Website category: movie
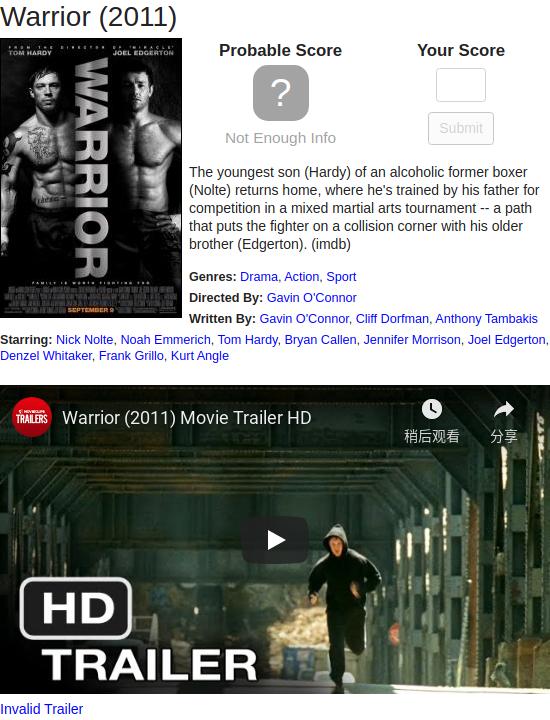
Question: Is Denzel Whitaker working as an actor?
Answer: yes

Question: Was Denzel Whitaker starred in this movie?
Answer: yes

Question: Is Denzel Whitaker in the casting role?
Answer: yes

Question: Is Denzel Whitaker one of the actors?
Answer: yes

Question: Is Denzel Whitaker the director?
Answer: no

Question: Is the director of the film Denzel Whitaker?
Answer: no

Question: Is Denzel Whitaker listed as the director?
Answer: no

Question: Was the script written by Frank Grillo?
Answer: no

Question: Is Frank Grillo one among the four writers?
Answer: no

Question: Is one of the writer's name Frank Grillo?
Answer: no

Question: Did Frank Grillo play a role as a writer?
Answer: no

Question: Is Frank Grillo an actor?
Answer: yes

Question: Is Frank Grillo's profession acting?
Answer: yes

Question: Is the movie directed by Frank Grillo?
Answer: no

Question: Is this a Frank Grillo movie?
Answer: no

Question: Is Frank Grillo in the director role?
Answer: no

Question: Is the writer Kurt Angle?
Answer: no

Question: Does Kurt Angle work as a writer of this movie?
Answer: no

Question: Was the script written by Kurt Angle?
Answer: no

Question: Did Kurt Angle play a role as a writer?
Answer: no

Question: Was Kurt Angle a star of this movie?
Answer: yes

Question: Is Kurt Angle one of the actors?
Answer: yes

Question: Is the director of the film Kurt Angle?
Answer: no

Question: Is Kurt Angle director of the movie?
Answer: no